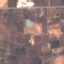
Land use / land cover class: PermanentCrop